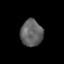
Tissue: prostate
Cell type: T cells
Senescence score: 0.2168
Nuclear area (px): 578
Mean DAPI intensity: 98.419